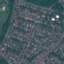
Land use / land cover class: Residential